Interaction volume radius: 5 \u00c5
Interaction volume height: 10 \u00c5
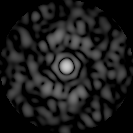
Disorder parameter: 0.8233